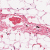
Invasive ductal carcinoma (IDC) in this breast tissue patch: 0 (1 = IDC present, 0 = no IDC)